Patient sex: M
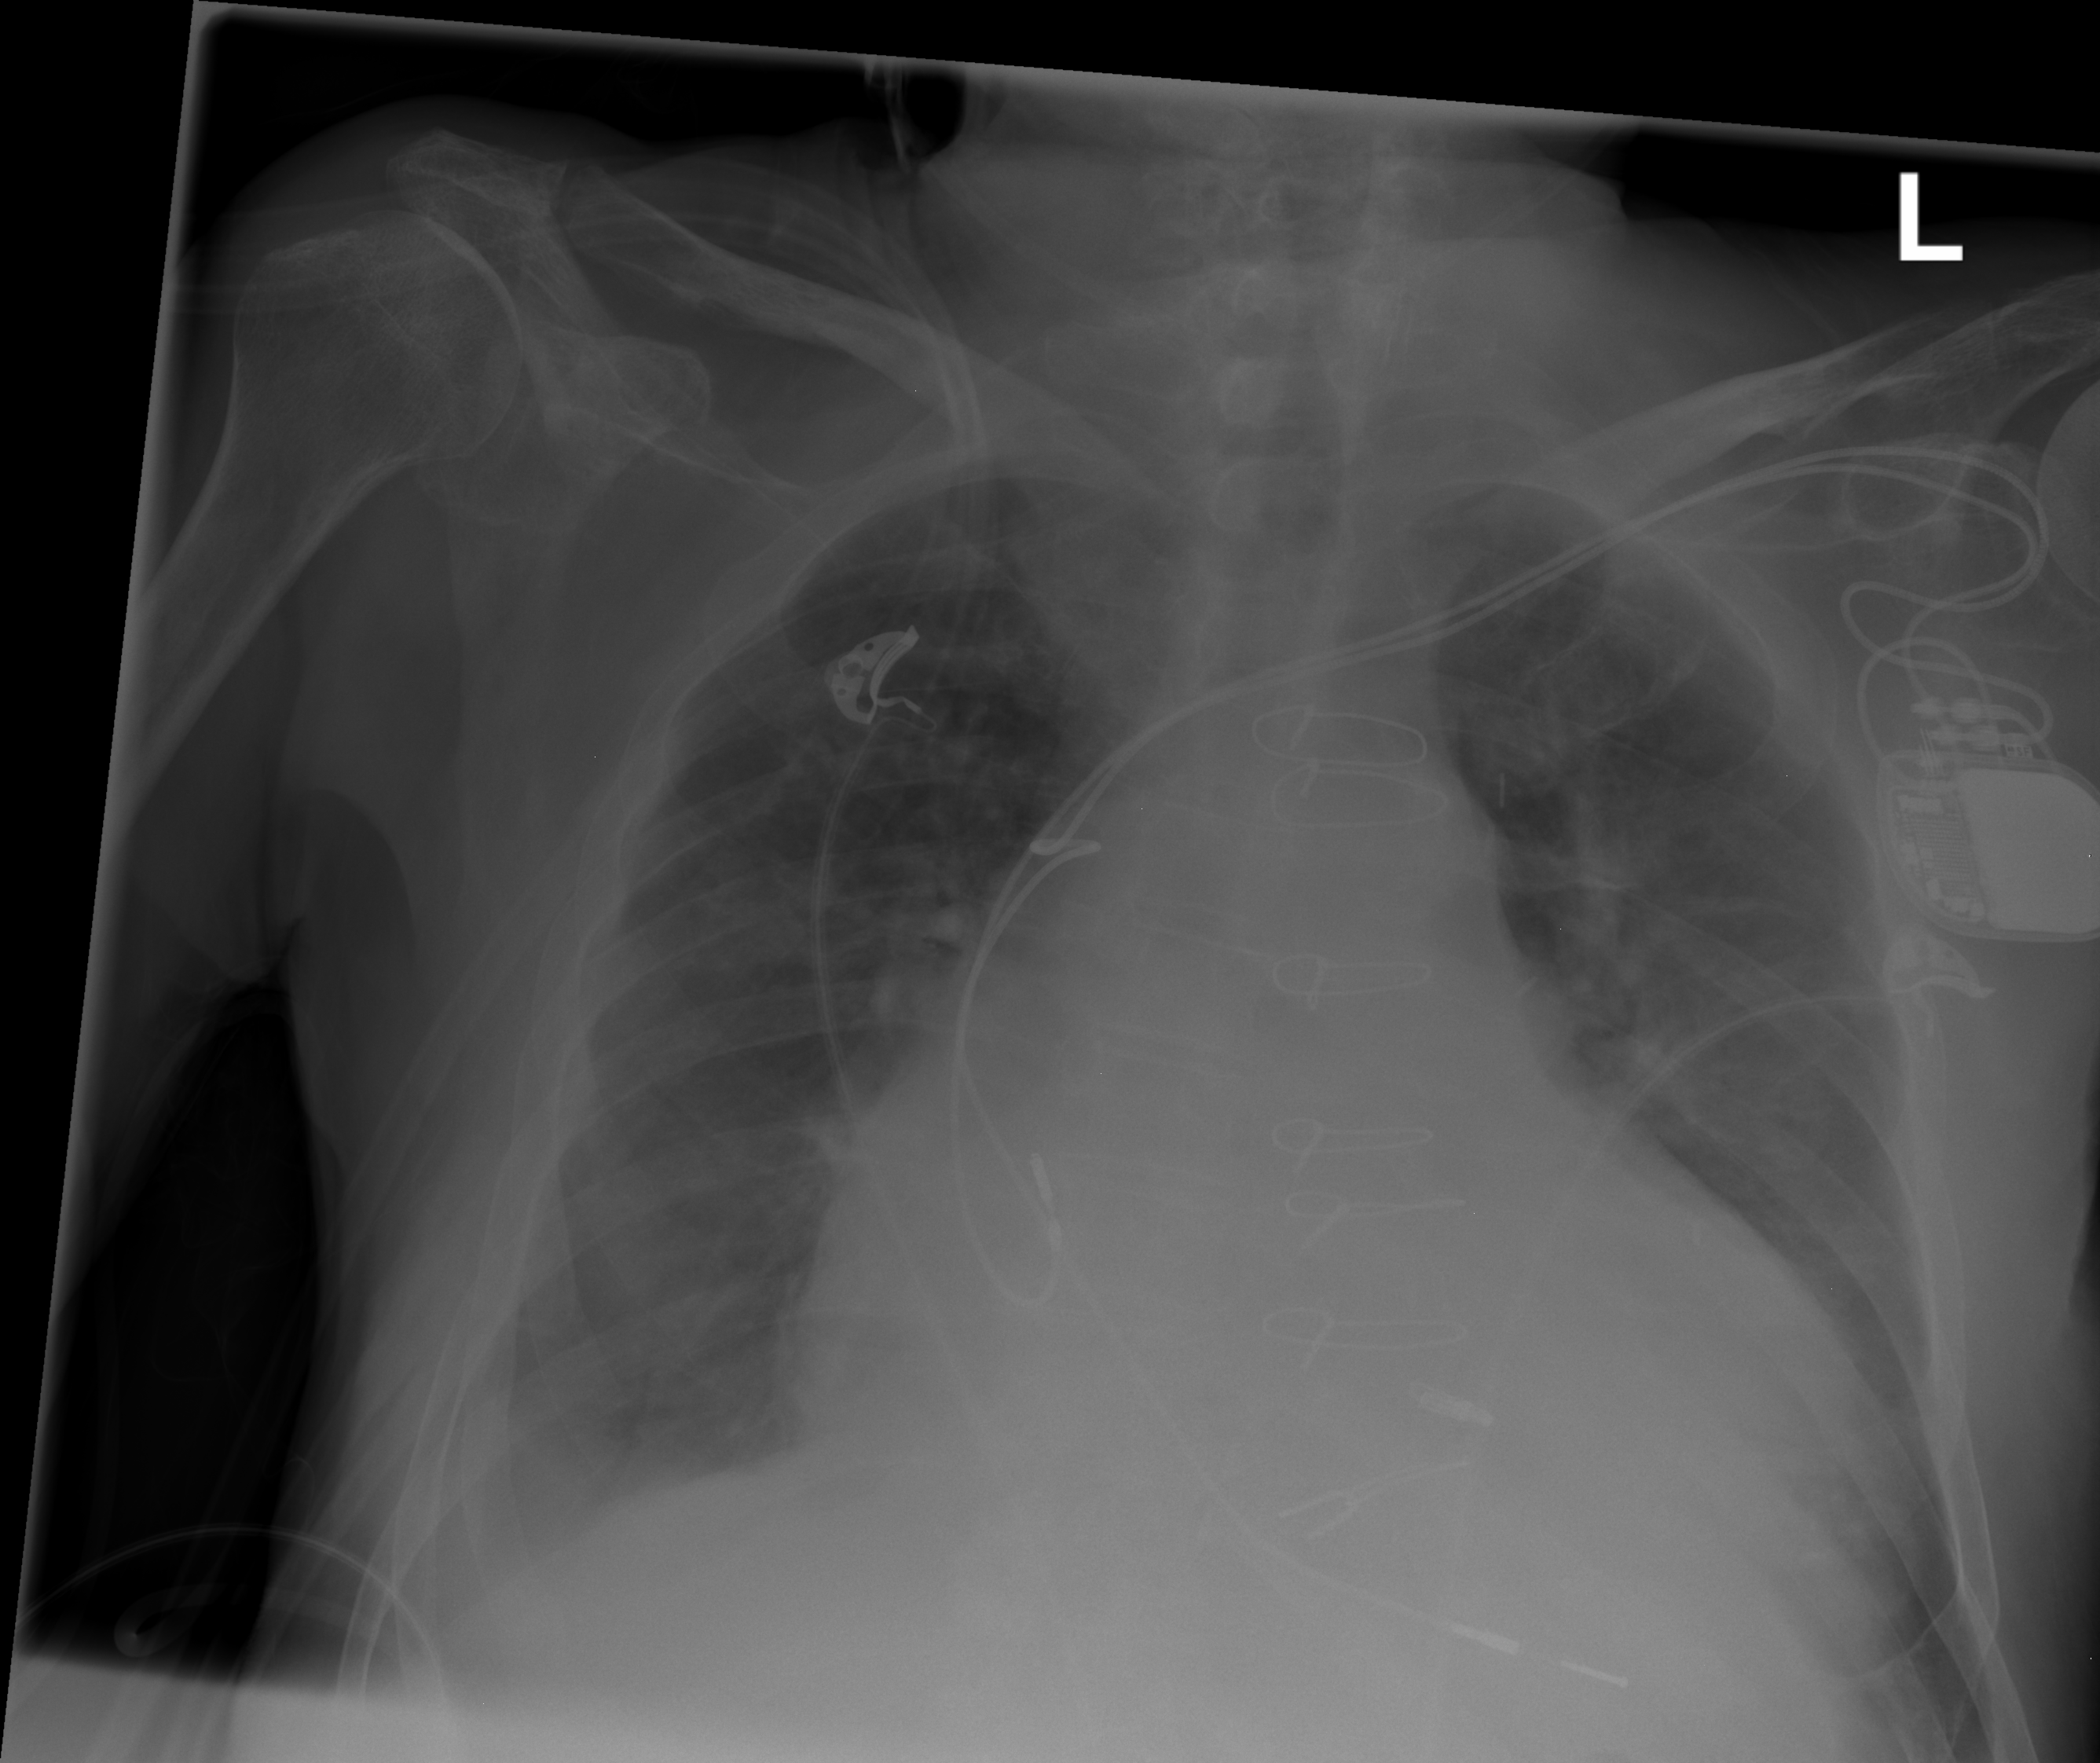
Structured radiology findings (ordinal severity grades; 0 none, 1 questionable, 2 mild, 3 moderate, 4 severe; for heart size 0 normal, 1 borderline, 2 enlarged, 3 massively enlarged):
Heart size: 3
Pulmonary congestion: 0
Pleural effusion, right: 2
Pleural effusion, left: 0
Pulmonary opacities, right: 0
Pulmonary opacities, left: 0
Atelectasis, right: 0
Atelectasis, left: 0